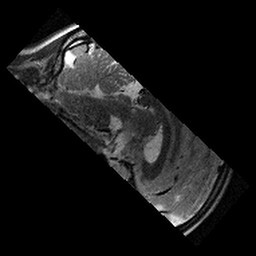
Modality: T2w
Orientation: sagittal
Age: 10
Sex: male
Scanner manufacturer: siemens
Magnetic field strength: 3 T
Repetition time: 9.23 s
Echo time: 0.067 s